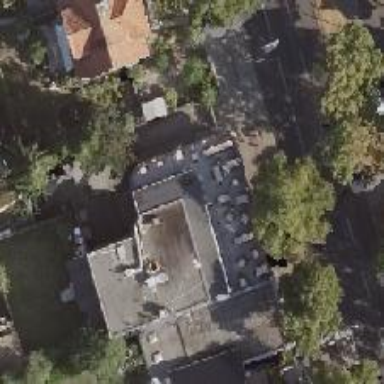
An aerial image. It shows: Restaurant.